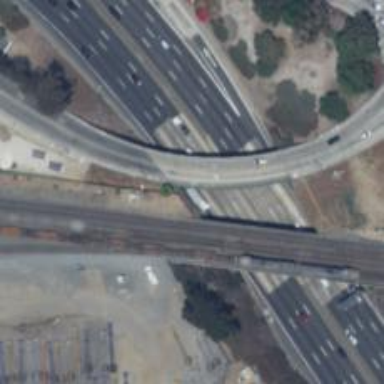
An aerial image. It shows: Motorway link.